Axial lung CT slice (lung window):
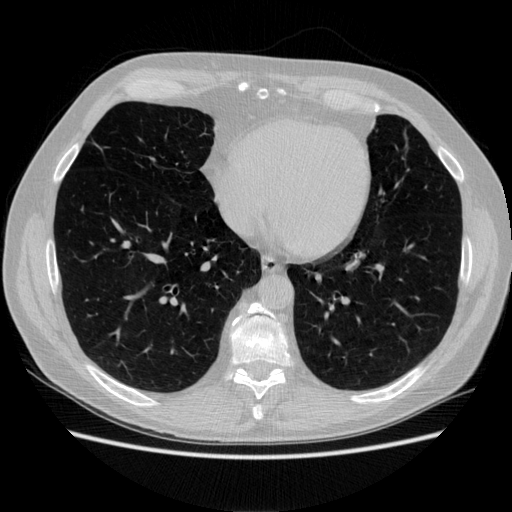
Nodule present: no